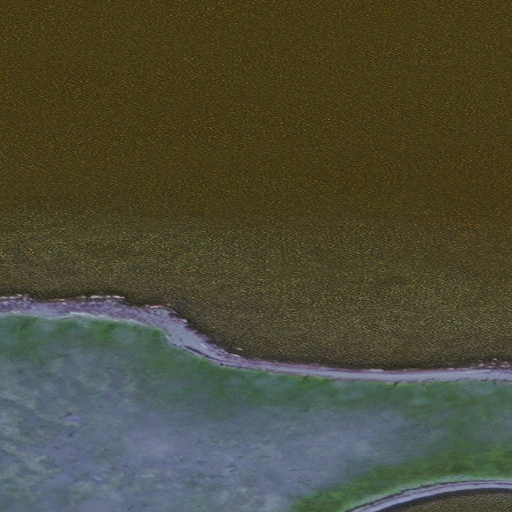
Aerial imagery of cape in Alaska named Ikathleewimjingia Point containing only unknown